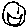
Label: smiley face